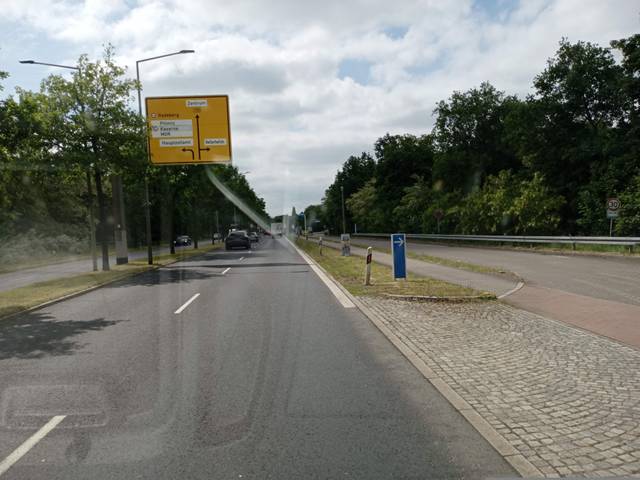
Region: Germany
Coordinates: 51.096, 13.736